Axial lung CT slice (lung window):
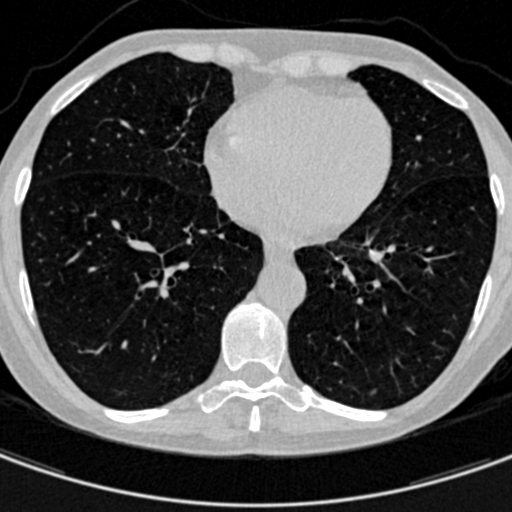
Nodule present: yes
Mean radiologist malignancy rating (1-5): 2.5